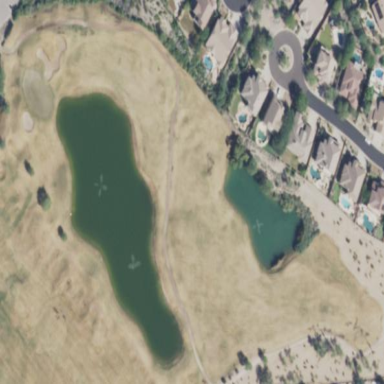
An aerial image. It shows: Rough golf area with grass surface.